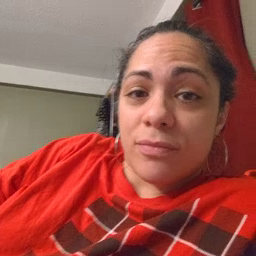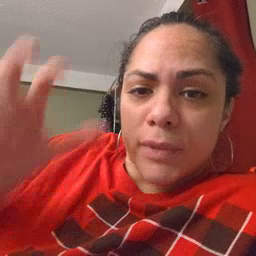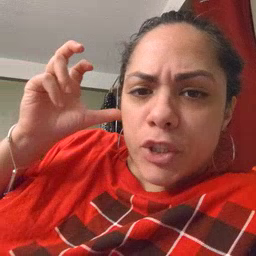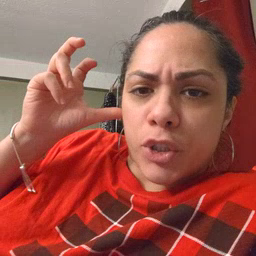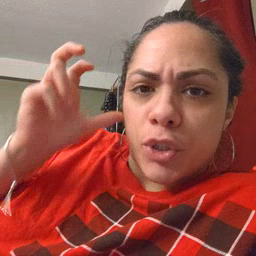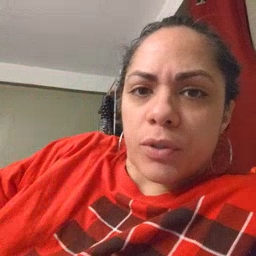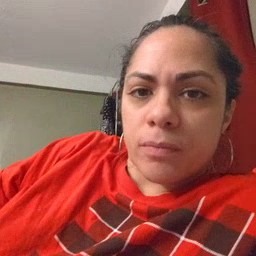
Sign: hear